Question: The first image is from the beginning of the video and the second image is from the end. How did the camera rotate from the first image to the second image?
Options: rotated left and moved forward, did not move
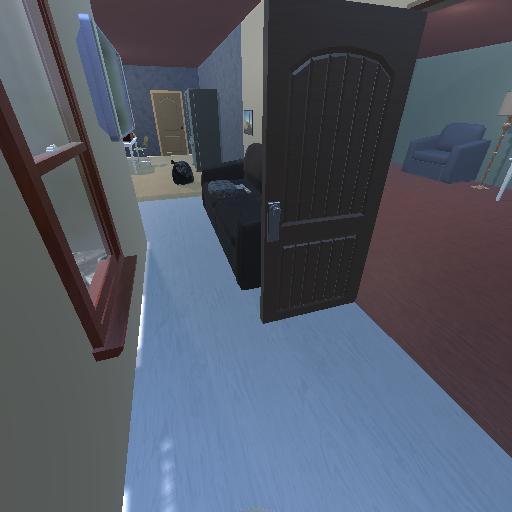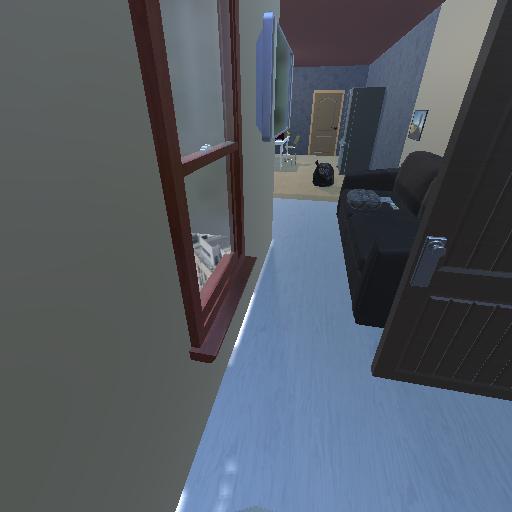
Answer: rotated left and moved forward